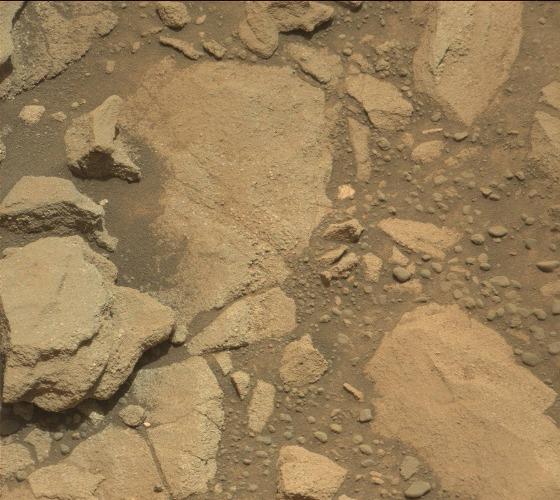
Terrain classes present: Bedrock, Gravel / Sand / Soil, Rock, Shadow